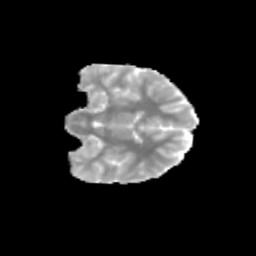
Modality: MD
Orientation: coronal
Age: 12
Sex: female
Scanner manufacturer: siemens
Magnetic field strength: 3 T
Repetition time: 3.8 s
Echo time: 0.07 s